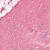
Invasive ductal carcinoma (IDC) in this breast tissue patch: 0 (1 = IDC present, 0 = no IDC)